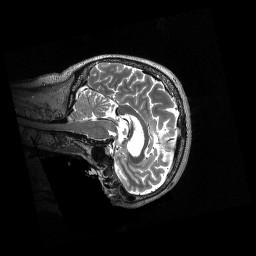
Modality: T2w
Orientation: sagittal
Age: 68
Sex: female
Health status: healthy
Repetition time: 3.2 s
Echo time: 0.563 s